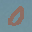
Label: 0